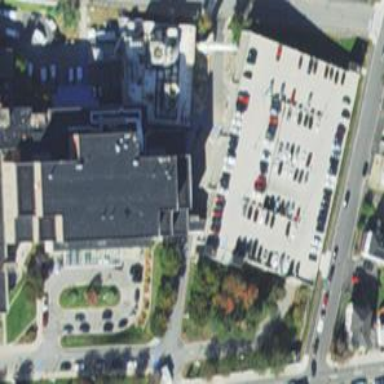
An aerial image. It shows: Entrance designated for emergency wards.